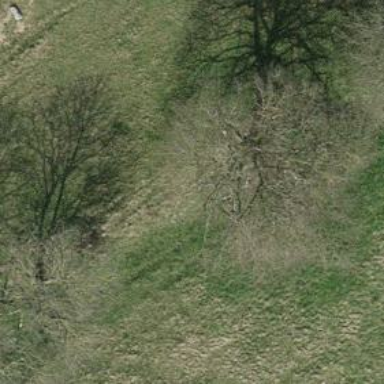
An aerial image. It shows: Single tag "natural: tree."